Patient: sex M, age 52
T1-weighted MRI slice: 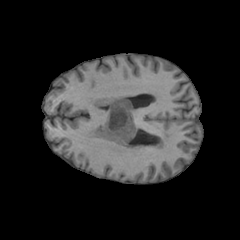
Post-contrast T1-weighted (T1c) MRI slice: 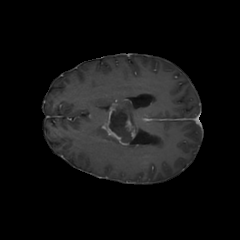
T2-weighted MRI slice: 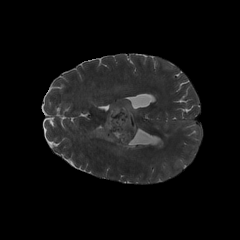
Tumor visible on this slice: yes
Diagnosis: Glioblastoma, IDH-wildtype
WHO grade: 4